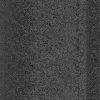
Atmospheric dust classification: dusty